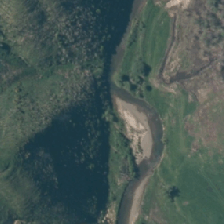
Land cover: grose_broom